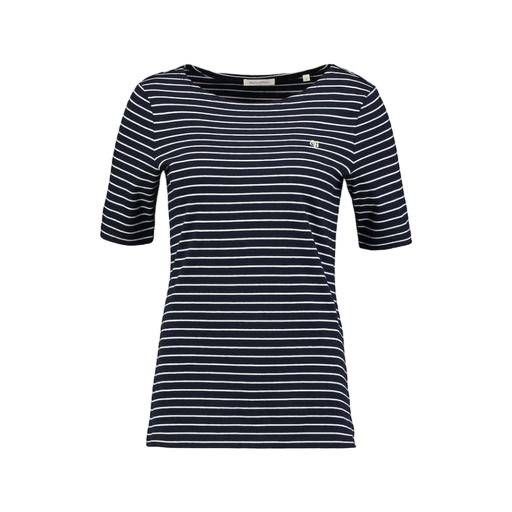
blue short-sleeved striped t-shirt, club stripe tee, striped tight fitting tee, white background